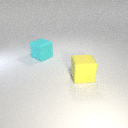
large yellow rubber cube to the right of large cyan rubber cube